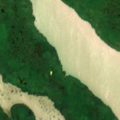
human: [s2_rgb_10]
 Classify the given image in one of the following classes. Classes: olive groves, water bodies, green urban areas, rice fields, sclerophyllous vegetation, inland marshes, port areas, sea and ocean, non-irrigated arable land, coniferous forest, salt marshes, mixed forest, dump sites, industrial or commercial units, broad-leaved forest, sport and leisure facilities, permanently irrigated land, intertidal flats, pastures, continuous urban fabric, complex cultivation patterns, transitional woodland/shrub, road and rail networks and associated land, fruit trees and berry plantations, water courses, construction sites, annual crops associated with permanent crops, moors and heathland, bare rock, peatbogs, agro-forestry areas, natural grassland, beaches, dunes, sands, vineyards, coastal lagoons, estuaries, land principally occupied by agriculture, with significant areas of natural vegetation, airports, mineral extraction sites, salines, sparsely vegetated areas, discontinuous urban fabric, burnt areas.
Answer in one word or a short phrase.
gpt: inland marshes, water bodies